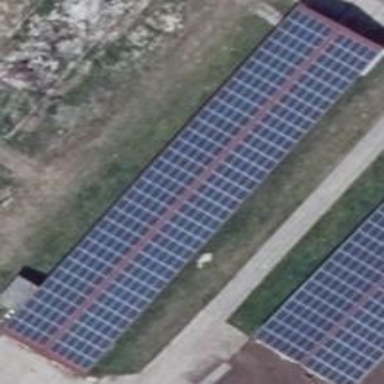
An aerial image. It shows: Building equipped with small solar photovoltaic panel for generating electricity.